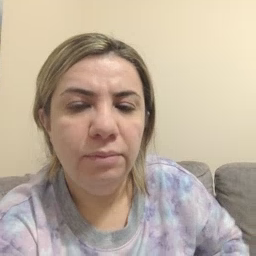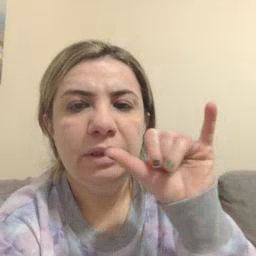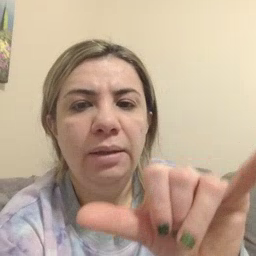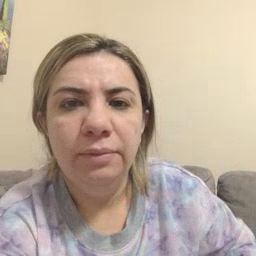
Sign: stay